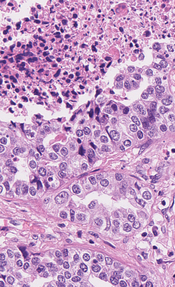
Tumor epithelial tissue: yes
Tumor-associated stroma tissue: yes
Normal tissue: no